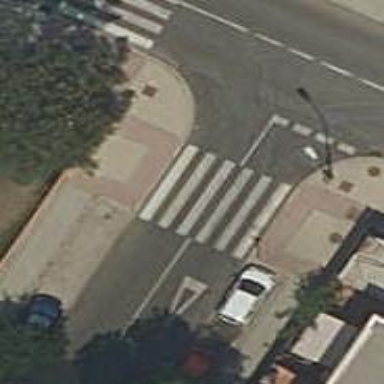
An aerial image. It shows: Zebra crossing on the road.